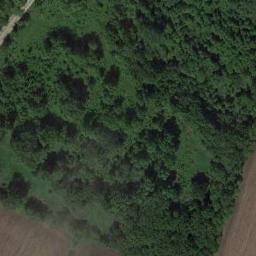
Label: forest